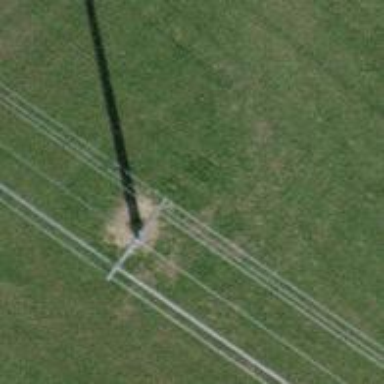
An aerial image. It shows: Power pole.